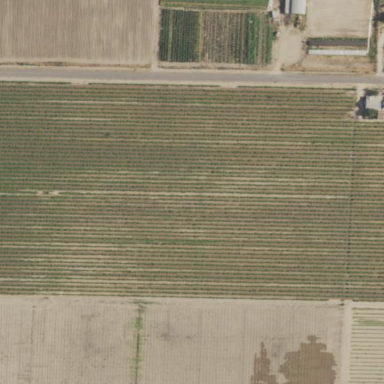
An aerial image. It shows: Vineyard.